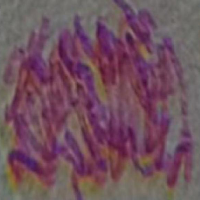
Label: metaphase